Question: I'm trying to design a dialog, which looks similarly to the system one:

Are these buttons planted on the application title bar? Or are they simply placed in the UI?
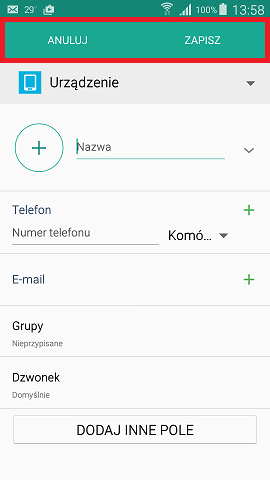
Answer: You can use a ToolBar to do this. This is an example with , but you can easily modify it into Text Buttons.
## ToolBar Tutorial
1 - Add library compability
'''
dependencies {
compile fileTree(dir: 'libs', include: ['*.jar'])
compile 'com.android.support:appcompat-v7:21.0.3'
}
'''
2 - Create a file name 'color.xml'
'''
<?xml version="1.0" encoding="utf-8"?>
<resources>
<color name="ColorPrimary">#FF5722</color>
<color name="ColorPrimaryDark">#E64A19</color>
</resources>
'''
3 - Modify your 'style.xml'
'''
<resources>
<!-- Base application theme. -->
<style name="AppTheme" parent="Theme.AppCompat.Light.NoActionBar">
<item name="colorPrimary">@color/ColorPrimary</item>
<item name="colorPrimaryDark">@color/ColorPrimaryDark</item>
<!-- Customize your theme here. -->
</style>
</resources>
'''
4 - Create a file name 'toolbar.xml'
'''
<?xml version="1.0" encoding="utf-8"?>
<android.support.v7.widget.Toolbar
xmlns:android="http://schemas.android.com/apk/res/android"
android:layout_width="match_parent"
android:layout_height="wrap_content"
android:background="@color/ColorPrimary"
android:elevation="4dp"
>
</android.support.v7.widget.Toolbar>
'''
5 - Include the ToolBar into your 'main_activity.xml'
'''
<RelativeLayout xmlns:android="http://schemas.android.com/apk/res/android"
xmlns:tools="http://schemas.android.com/tools"
android:layout_width="match_parent"
android:layout_height="match_parent"
tools:context=".MainActivity">
<include
android:id="@+id/tool_bar"
layout="@layout/tool_bar"
></include>
<TextView
android:layout_below="@+id/tool_bar"
android:layout_width="wrap_content"
android:layout_height="wrap_content"
android:layout_marginTop="@dimen/TextDimTop"
android:text="@string/hello_world" />
</RelativeLayout>
'''
6 - Put it inside your 'MainActivity' class
'''
package com.example.hp1.materialtoolbar;
import android.support.v4.widget.DrawerLayout;
import android.support.v7.app.ActionBarActivity;
import android.os.Bundle;
import android.support.v7.app.ActionBarDrawerToggle;
import android.support.v7.widget.LinearLayoutManager;
import android.support.v7.widget.RecyclerView;
import android.support.v7.widget.Toolbar;
import android.view.Menu;
import android.view.MenuItem;
import android.view.MotionEvent;
import android.view.View;
import android.widget.Toast;
public class MainActivity extends ActionBarActivity { /* When using Appcombat support library
you need to extend Main Activity to
ActionBarActivity.
*/
private Toolbar toolbar; // Declaring the Toolbar Object
@Override
protected void onCreate(Bundle savedInstanceState) {
super.onCreate(savedInstanceState);
setContentView(R.layout.activity_main);
toolbar = (Toolbar) findViewById(R.id.tool_bar); // Attaching the layout to the toolbar object
setSupportActionBar(toolbar); // Setting toolbar as the ActionBar with setSupportActionBar() call
}
@Override
public boolean onCreateOptionsMenu(Menu menu) {
// Inflate the menu; this adds items to the action bar if it is present.
getMenuInflater().inflate(R.menu.menu_main, menu);
return true;
}
@Override
public boolean onOptionsItemSelected(MenuItem item) {
// Handle action bar item clicks here. The action bar will
// automatically handle clicks on the Home/Up button, so long
// as you specify a parent activity in AndroidManifest.xml.
int id = item.getItemId();
//noinspection SimplifiableIfStatement
if (id == R.id.action_settings) {
return true;
}
return super.onOptionsItemSelected(item);
}
}
'''
7 - And finally, add your "Button Items" to the 'menu_main.xml'
'''
xmlns:android="http://schemas.android.com/apk/res/android"
xmlns:app="http://schemas.android.com/apk/res-auto"
xmlns:tools="http://schemas.android.com/tools"
tools:context=".MainActivity">
<item
android:id="@+id/action_settings"
android:orderInCategory="100"
android:title="@string/action_settings"
app:showAsAction="never" />
<item
android:id="@+id/action_search"
android:orderInCategory="200"
android:title="Search"
android:icon="@drawable/ic_search"
app:showAsAction="ifRoom"
></item>
<item
android:id="@+id/action_user"
android:orderInCategory="300"
android:title="User"
android:icon="@drawable/ic_user"
app:showAsAction="ifRoom"></item>
</menu>
'''